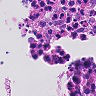
Metastatic tissue present: yes